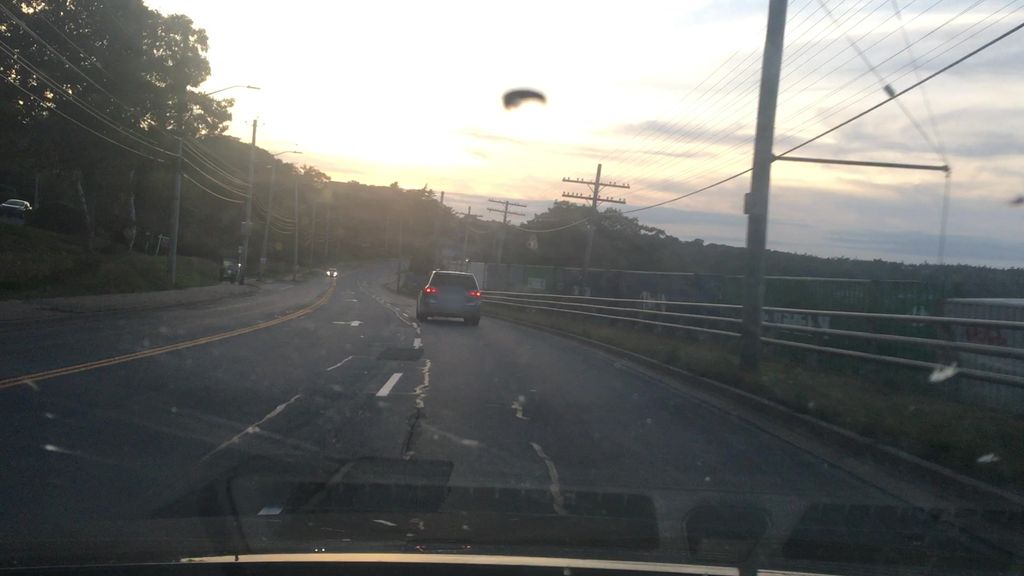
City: halifax